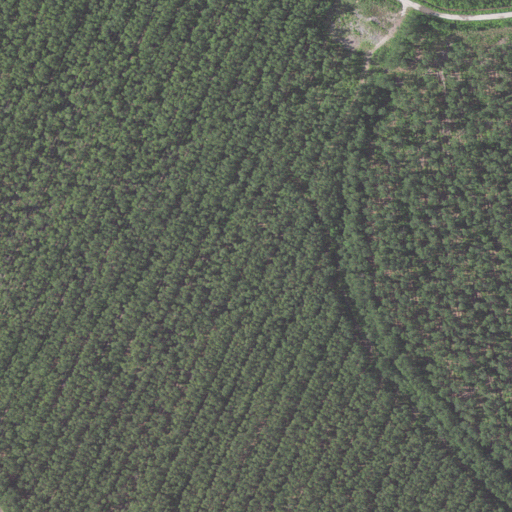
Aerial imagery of ridge(s) in North Carolina named Big Bay Ridge containing evergreen forest, woody wetlands, grassland, and herbaceous wetlands